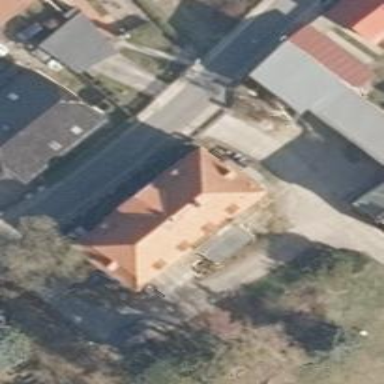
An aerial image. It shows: Historic castle building.